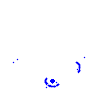
Particle: pion